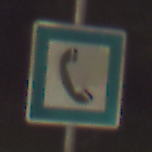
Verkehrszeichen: Fernsprecher
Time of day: Night
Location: Outdoor (Suburban)
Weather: Clear
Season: NotSpecified
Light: Artificial